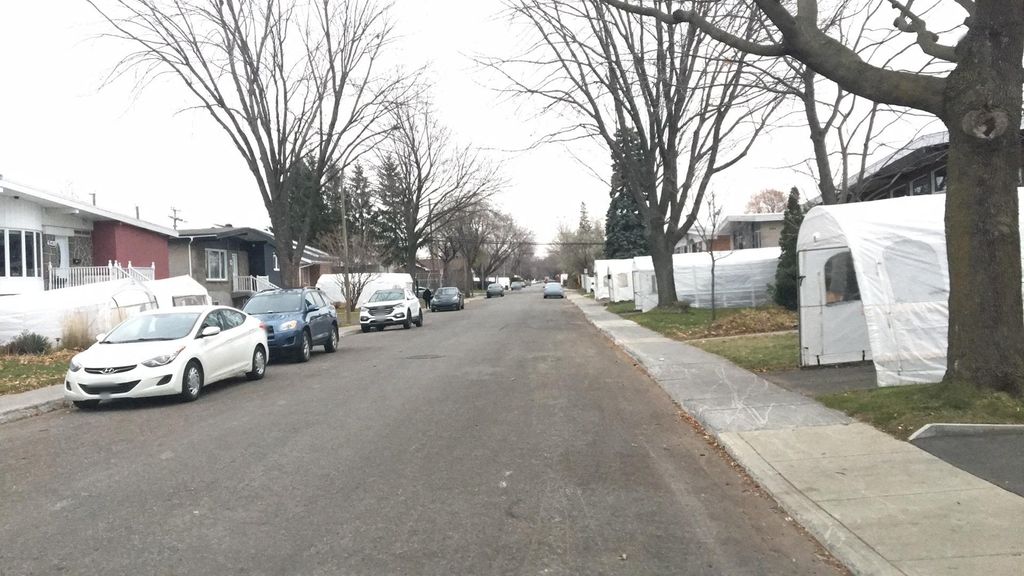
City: montreal